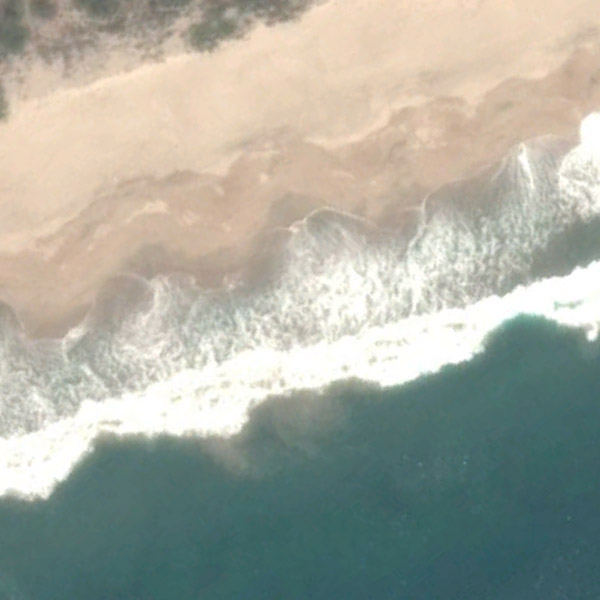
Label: Beach